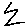
Label: zigzag